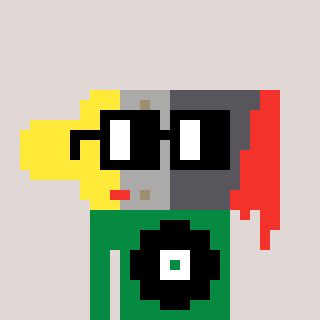
a pixel art character with square black glasses, a paintbrush-shaped head and a green-colored body on a warm background